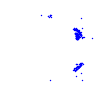
Particle: proton